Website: ulta-beauty
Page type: account-selection
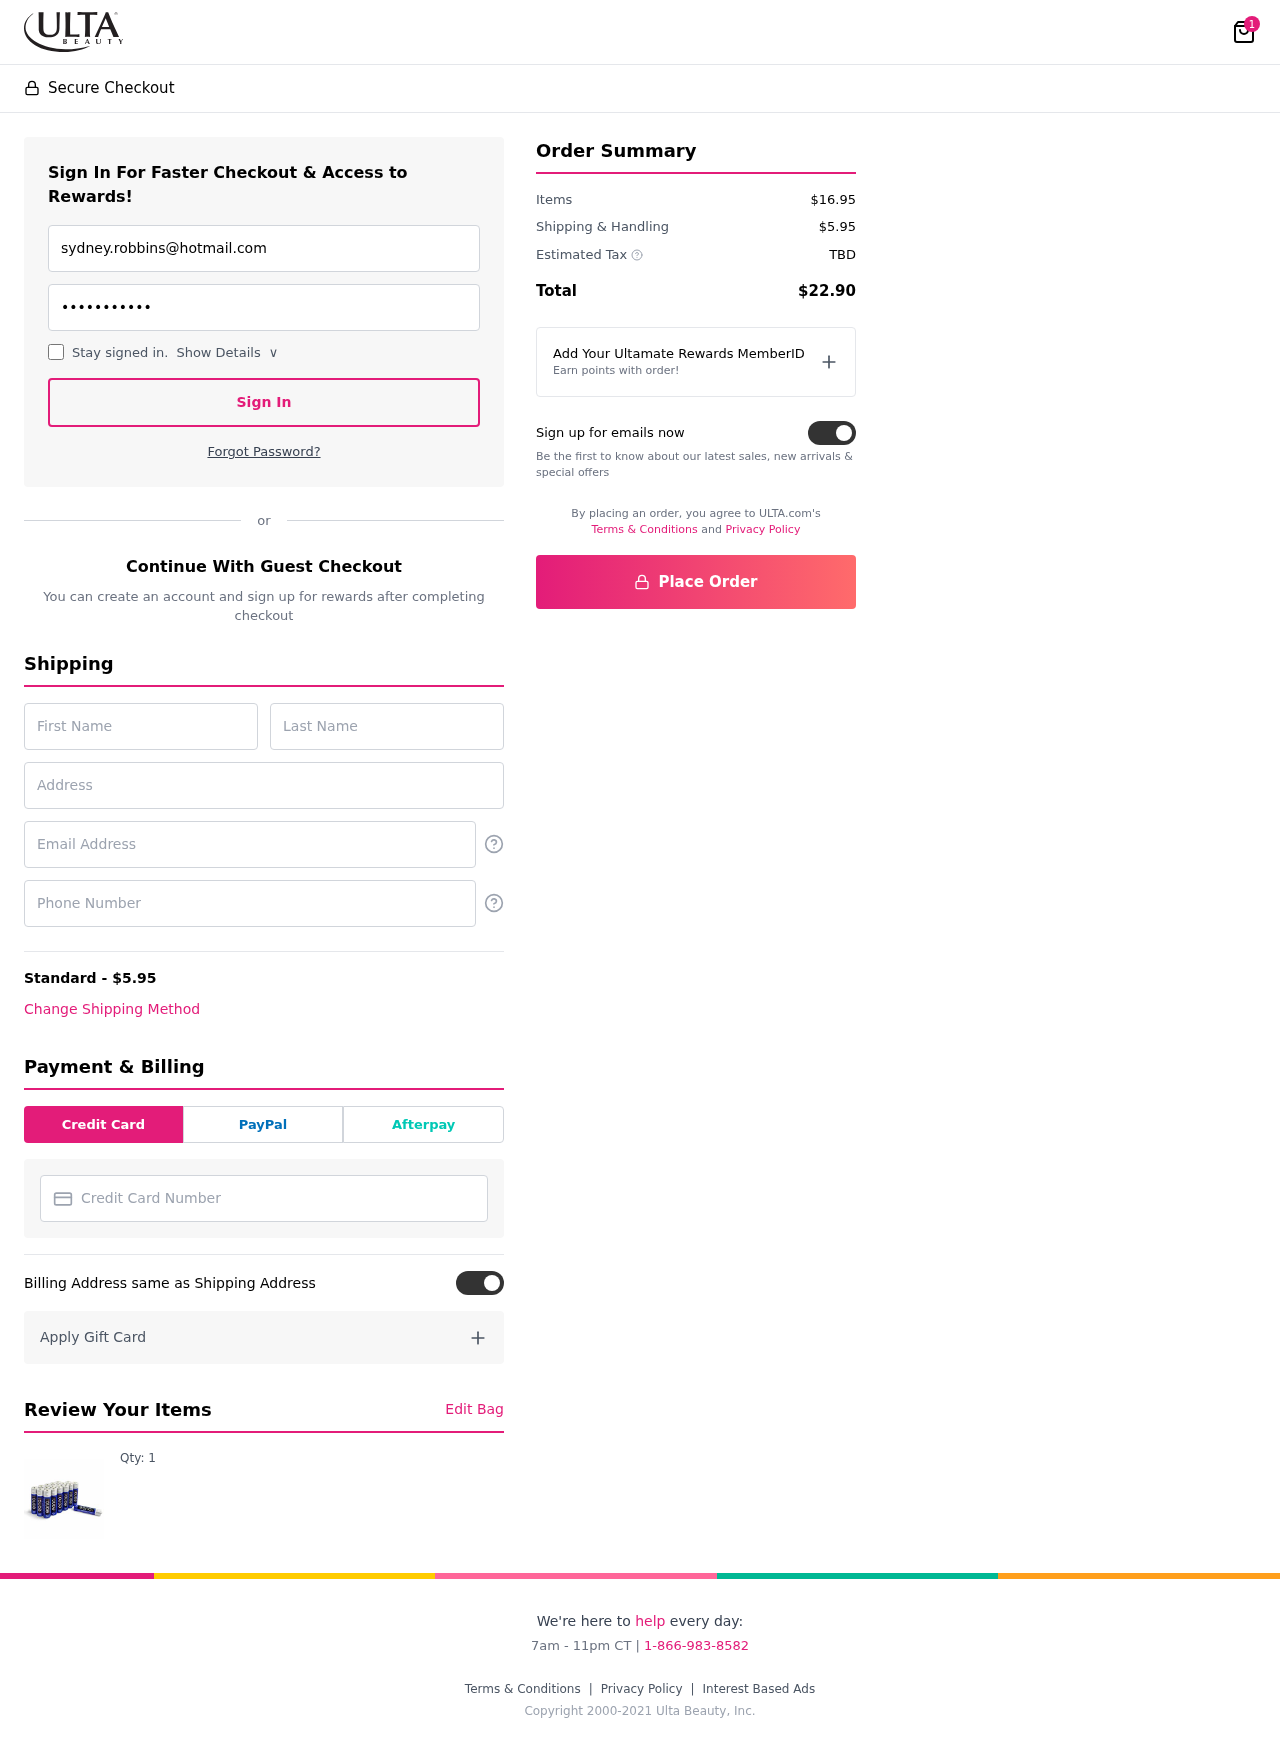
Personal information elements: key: PII_CARD_NUMBER
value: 4487 1257 0474 0686
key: PII_EMAIL
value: sydney.robbins@hotmail.com
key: PII_EMAIL2
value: sydney.robbins@hotmail.com
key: PII_FIRSTNAME
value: Sydney
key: PII_LASTNAME
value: Robbins
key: PII_PHONE
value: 8808737381
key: PII_STREET
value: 469 Andrea Causeway Apt. 483
Product elements: key: PRODUCT1_QUANTITY
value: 1
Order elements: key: ORDER_NUM_ITEMS
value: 1
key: ORDER_SHIPPING_COST
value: $5.95
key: ORDER_SUBTOTAL
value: $16.95
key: ORDER_TAX
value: TBD
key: ORDER_TOTAL
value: $22.90